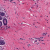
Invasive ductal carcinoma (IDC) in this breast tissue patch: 0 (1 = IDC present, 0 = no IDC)